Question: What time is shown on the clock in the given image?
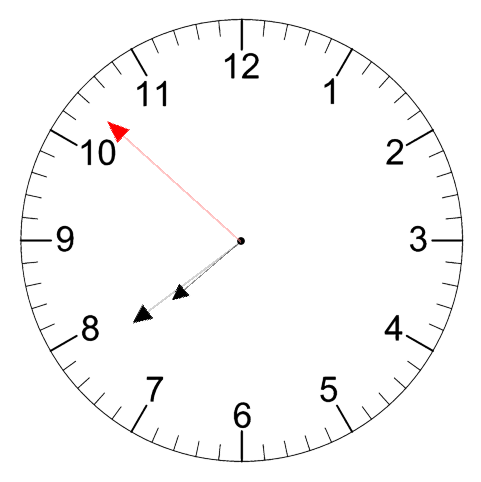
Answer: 07:38:52